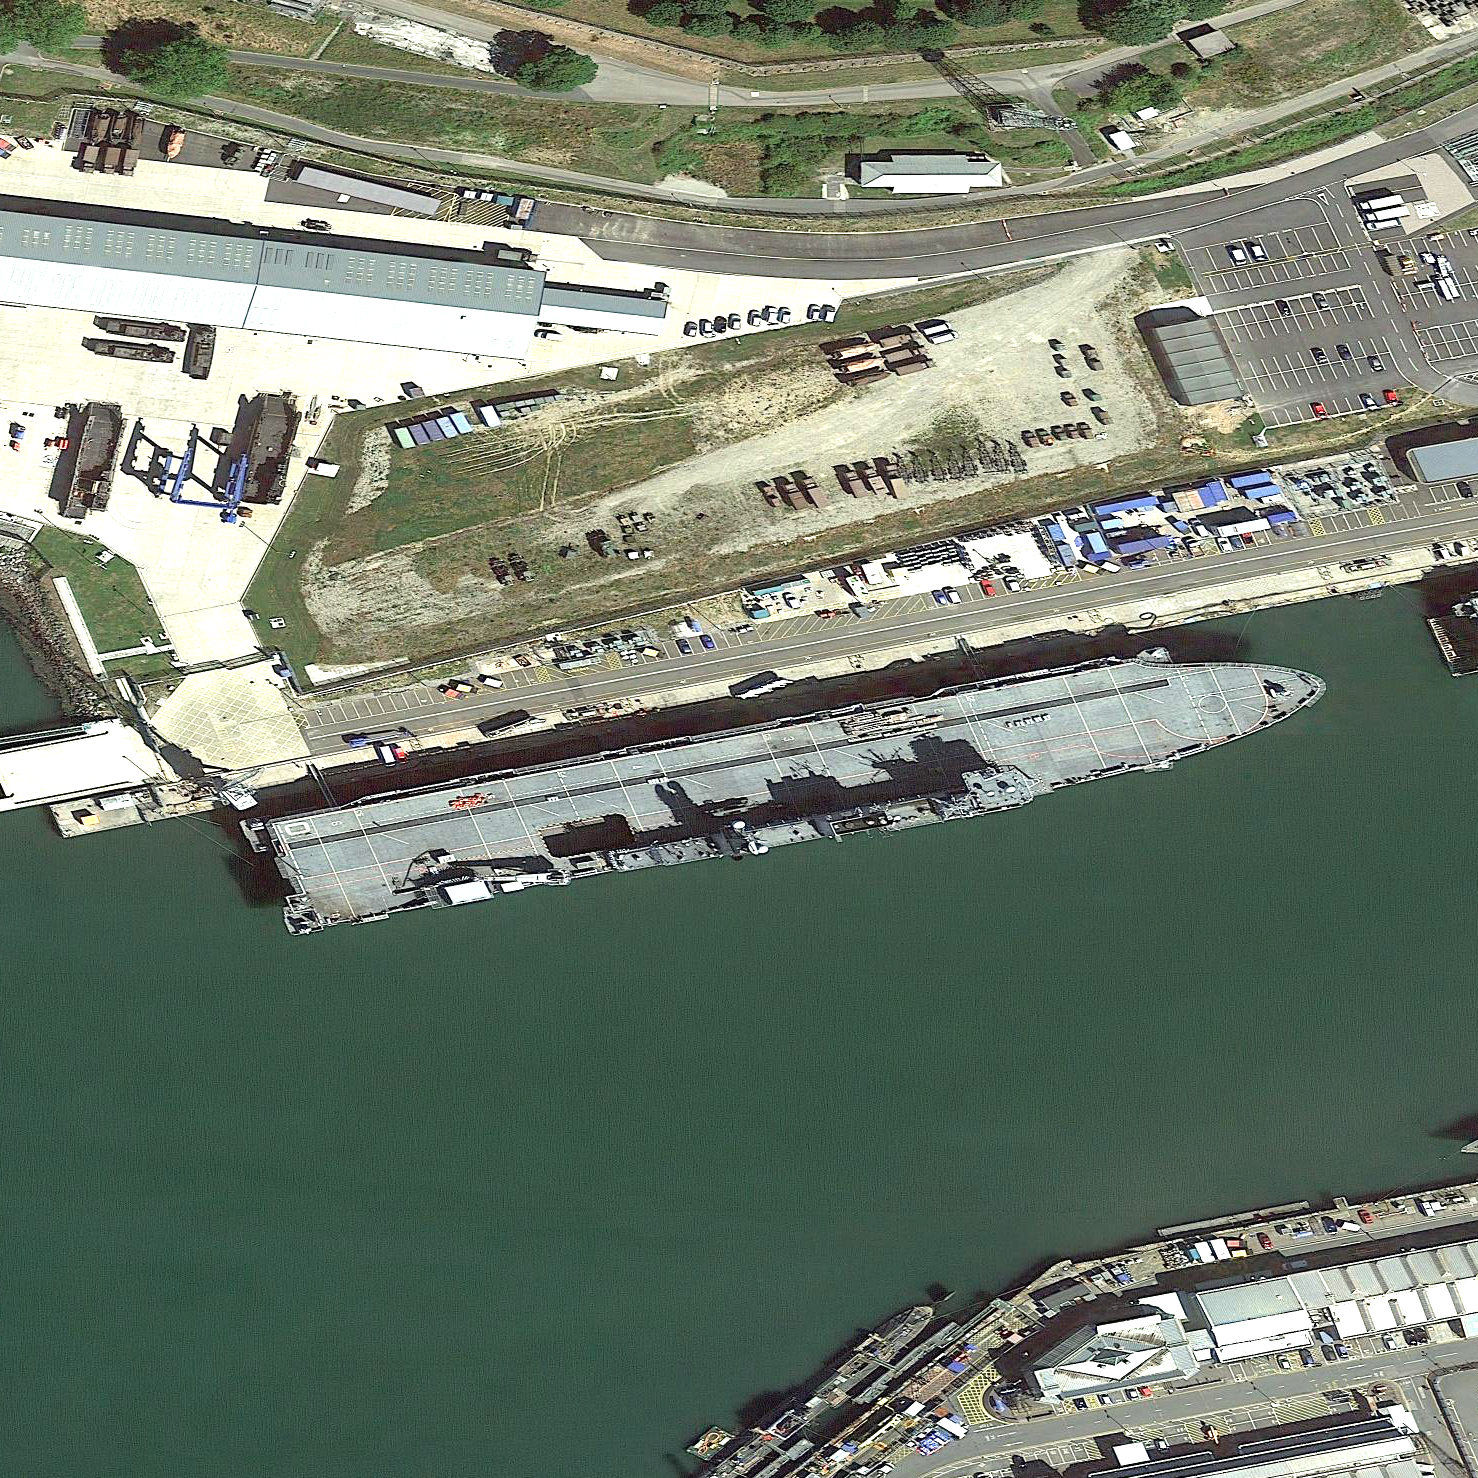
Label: assault